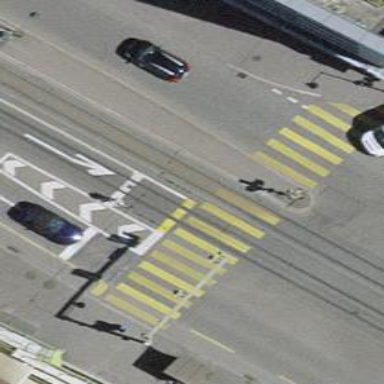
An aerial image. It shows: Crossing for the railway.